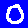
Digit: 0